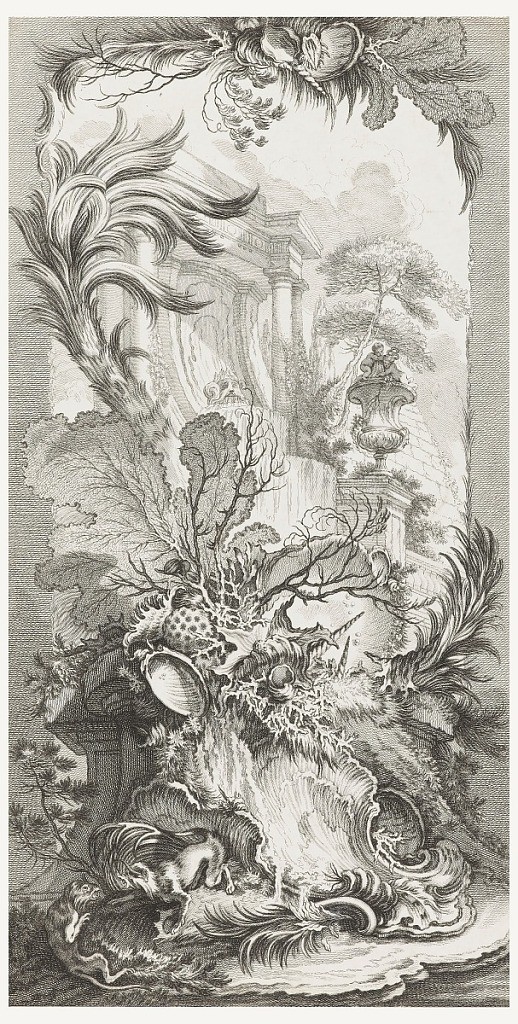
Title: Rocaille (rococo design), in Nouveaux morceaux pour des paravents (New concepts for screens)
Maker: François Boucher, French, 1703–1770
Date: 1730s
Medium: Etching, engraving on white paper
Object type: Print
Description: A shell-work fountain on a mound of rockwork in the foreground, with two monkeys at the left. In the background, a temple portico houses another fountain, with vase and pyramid beside it.